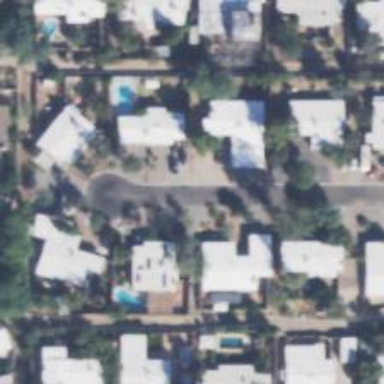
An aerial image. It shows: Alley classified as service road.